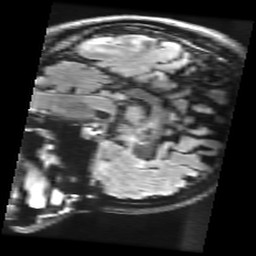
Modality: FLAIR
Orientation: sagittal
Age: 23
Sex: female
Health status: healthy
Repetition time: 12 s
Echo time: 0.09782 s